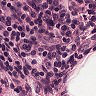
Metastatic tissue present: no